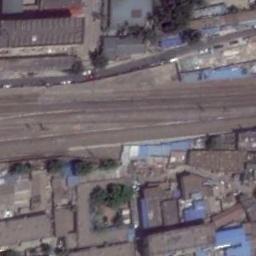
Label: railway